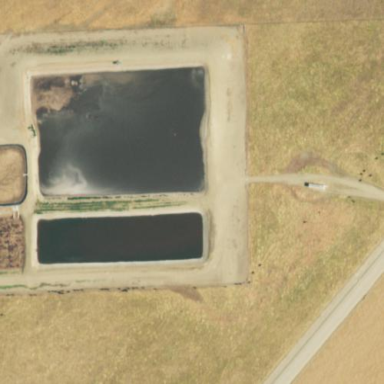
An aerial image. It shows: Sewage reservoir.